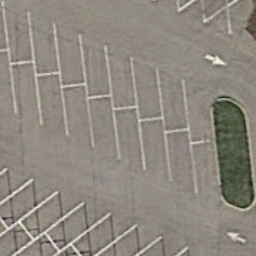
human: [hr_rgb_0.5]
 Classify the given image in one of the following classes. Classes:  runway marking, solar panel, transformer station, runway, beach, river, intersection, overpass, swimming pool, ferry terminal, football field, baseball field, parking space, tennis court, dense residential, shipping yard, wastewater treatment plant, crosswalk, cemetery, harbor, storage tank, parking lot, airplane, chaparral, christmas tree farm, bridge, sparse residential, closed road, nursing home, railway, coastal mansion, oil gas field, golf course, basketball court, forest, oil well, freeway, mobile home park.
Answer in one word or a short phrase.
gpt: parking space